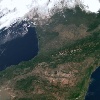
Label: land